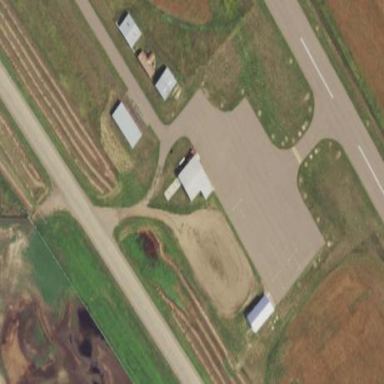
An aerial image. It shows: Apron at the airport.